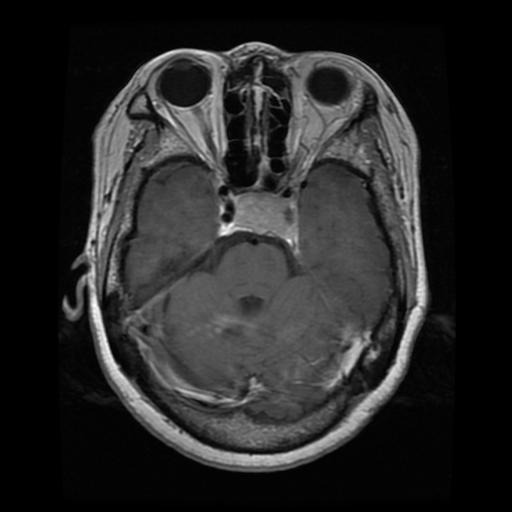
Label: pituitary